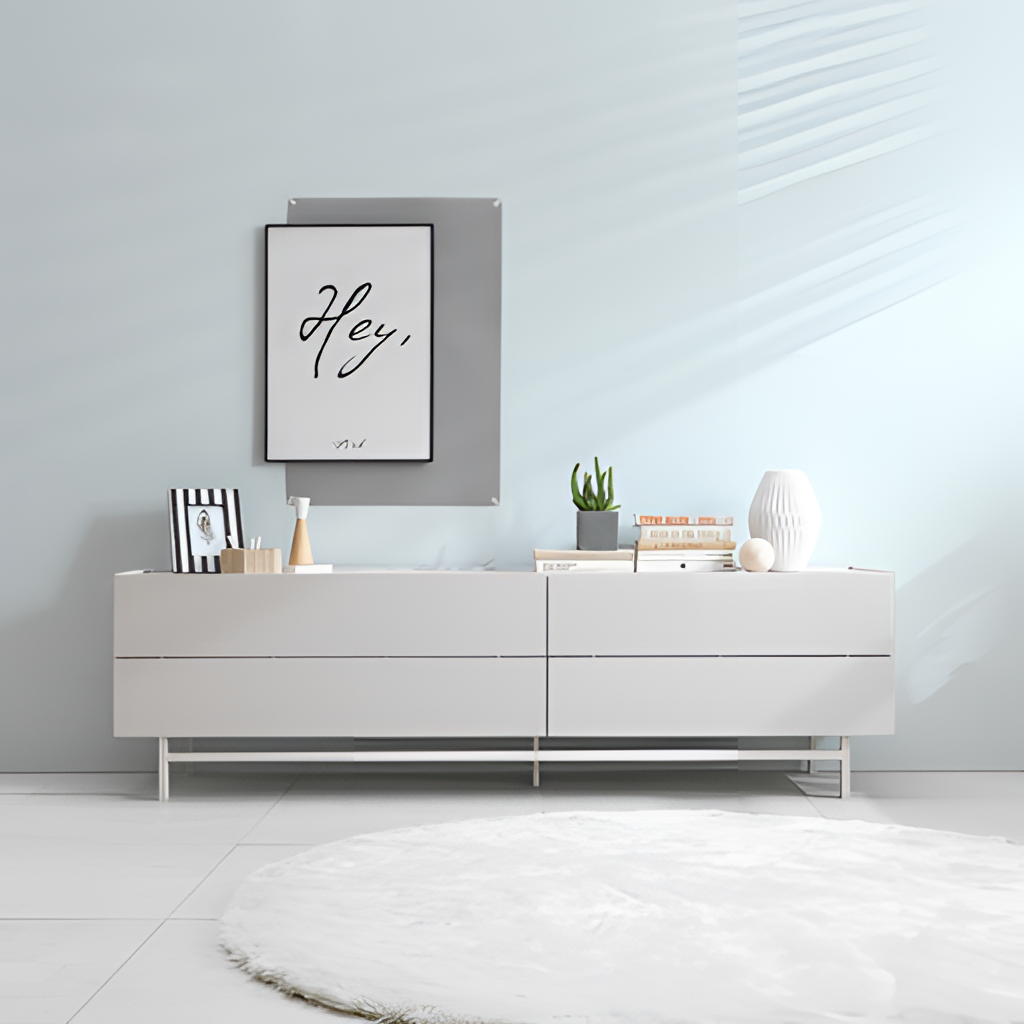
living room, white lacquer sideboard, paint wallpaper, with solid pattern, minimalist, white tile flooring, with large square pattern